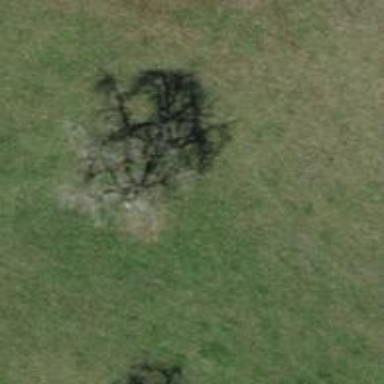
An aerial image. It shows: Single tag "natural: tree."